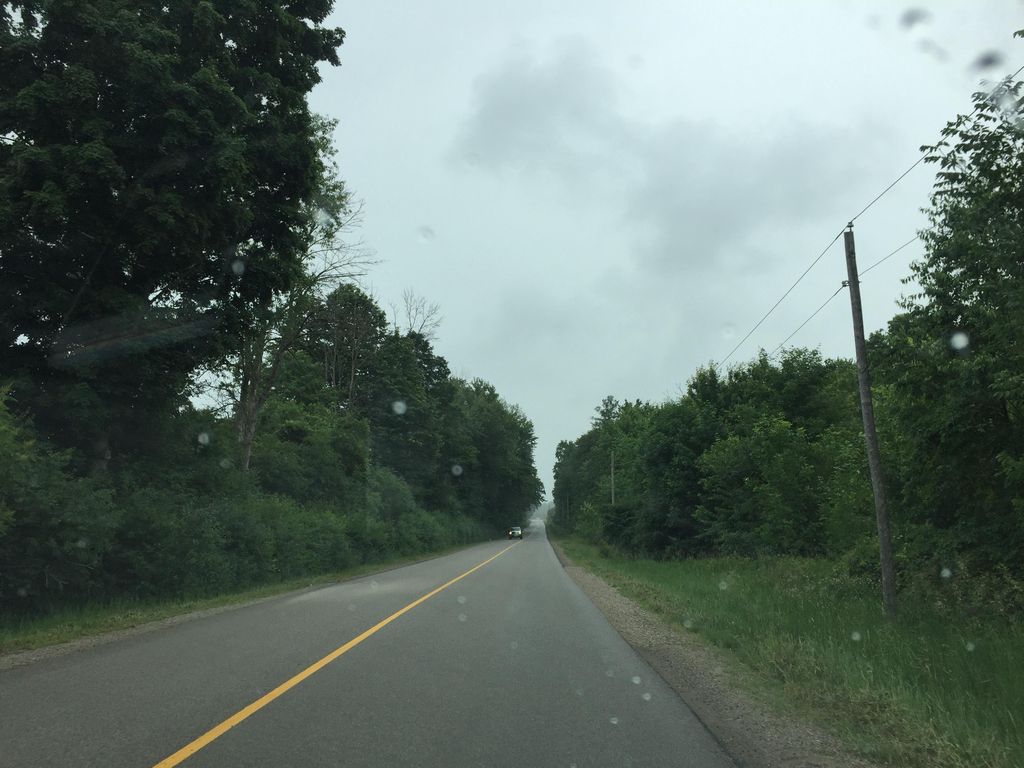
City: kitchener-waterloo